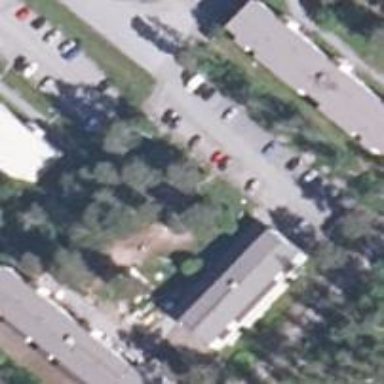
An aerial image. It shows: View of apartment building.